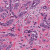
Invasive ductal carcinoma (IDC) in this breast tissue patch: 0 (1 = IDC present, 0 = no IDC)